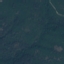
Label: Forest